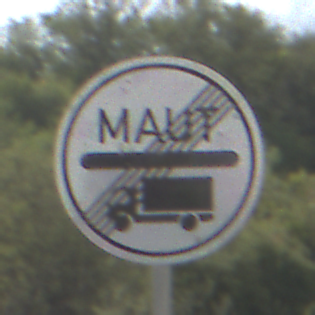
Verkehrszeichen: EndeMautpflicht
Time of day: Midday
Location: Outdoor (Nature)
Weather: PartlyCloudy
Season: NotSpecified
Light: Natural